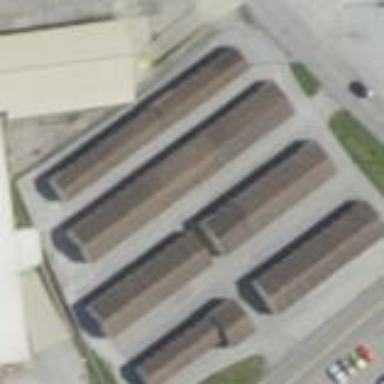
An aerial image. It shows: Storage rental shop.